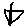
Label: star